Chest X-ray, PA view. Patient: 80 years old, sex F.
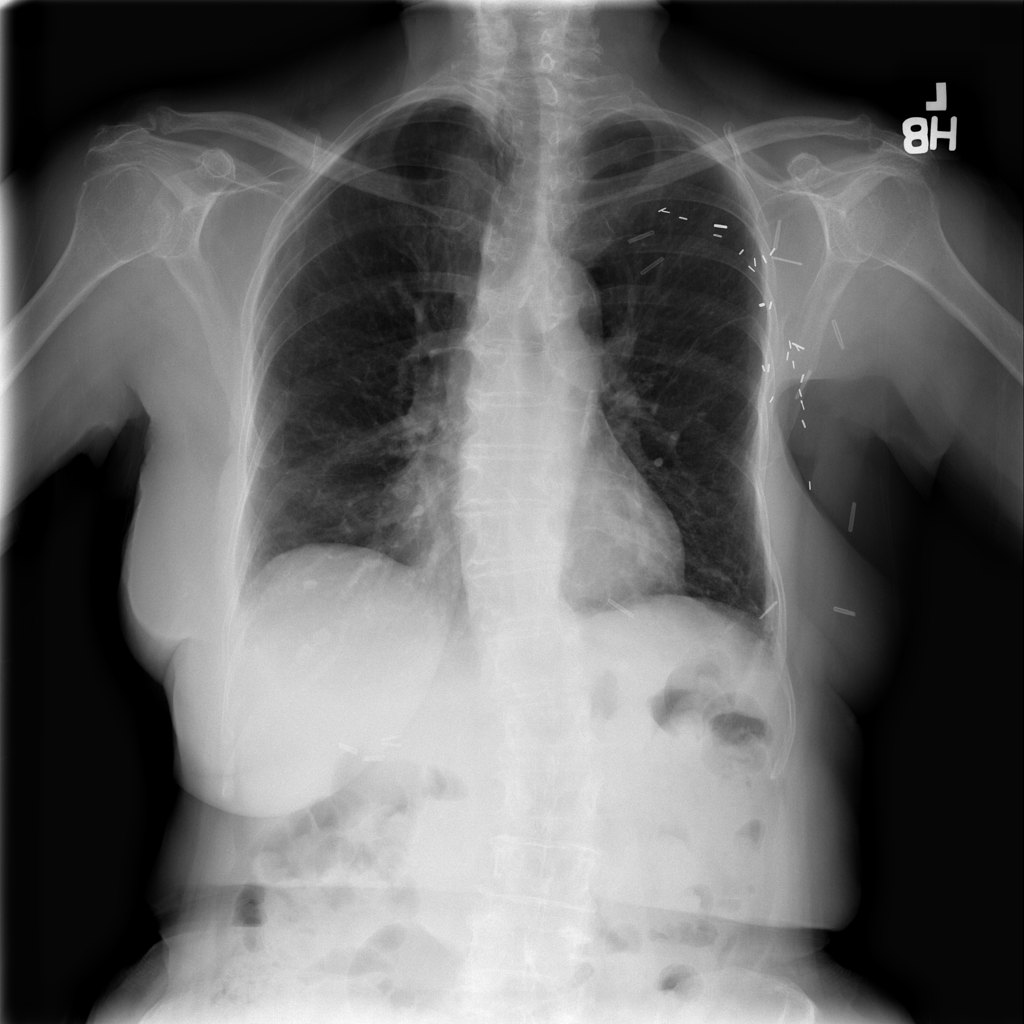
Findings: No Finding